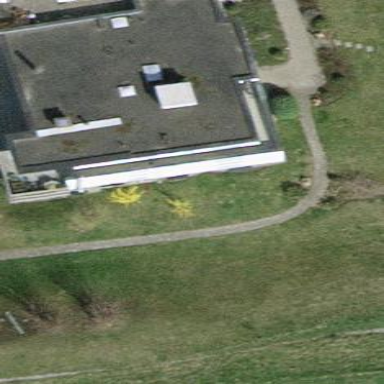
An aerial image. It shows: Terrace building.